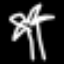
Label: palm tree